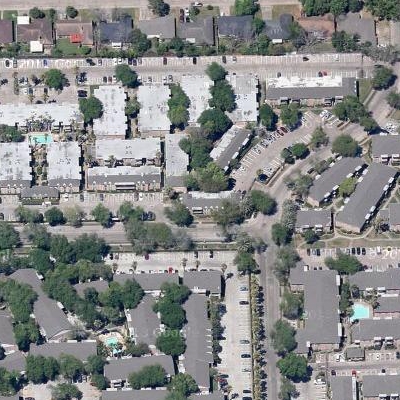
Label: Resident